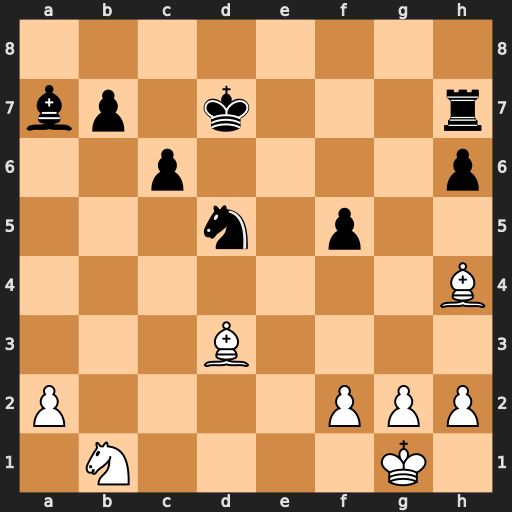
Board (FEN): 8/bp1k3r/2p4p/3n1p2/7B/3B4/P4PPP/1N4K1
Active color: w
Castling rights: -
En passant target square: -
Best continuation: Bxf5+ Ke8 Bxh7